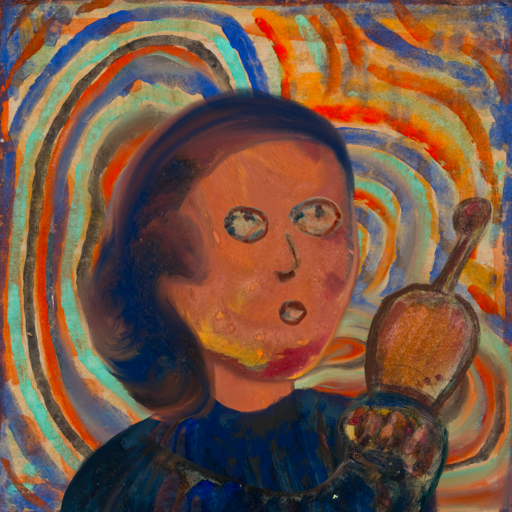
Background: Sisters, Head And Neck Side: Mother_And_Son_Son, Face Side: Orphan, Bust: Pipe, Hair Side: Mother_And_Son_Son, Head Accessory: Blank, Second Necklace: Blank, Necklace: Blank, Baby: Blank